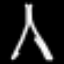
Label: The Eiffel Tower